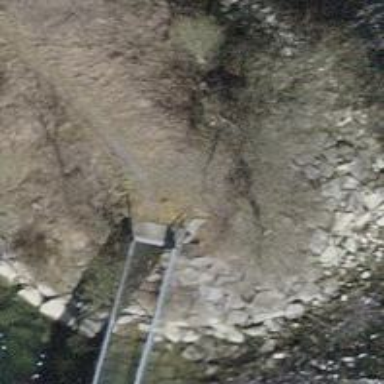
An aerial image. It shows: Path leading to bridge with metal grid surface.